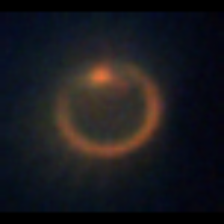
Taxon: NanoPlankton
Group: Other